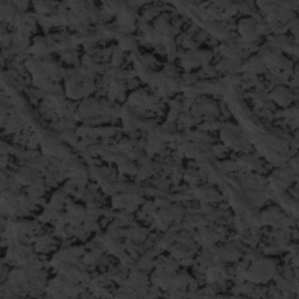
Label: frost